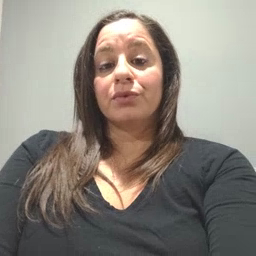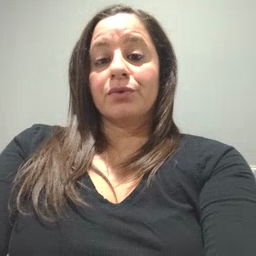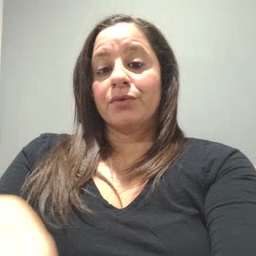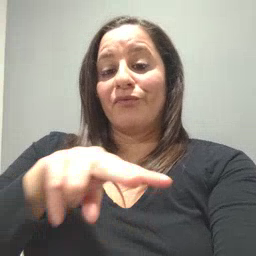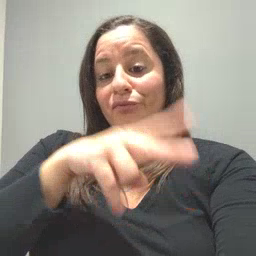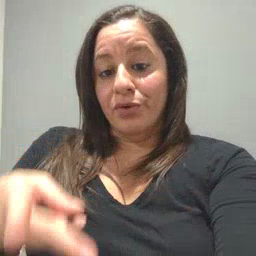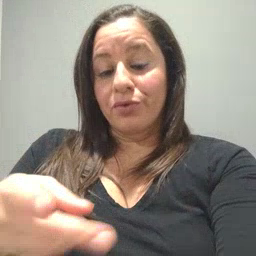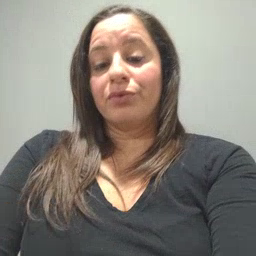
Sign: fall